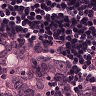
Metastatic tissue present: yes